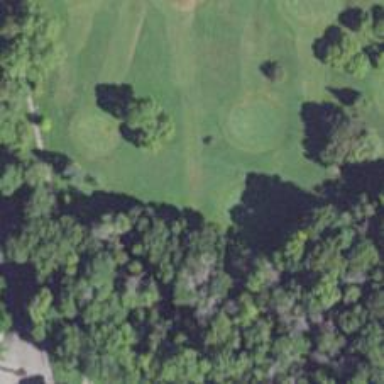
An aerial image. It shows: View of golf hole.